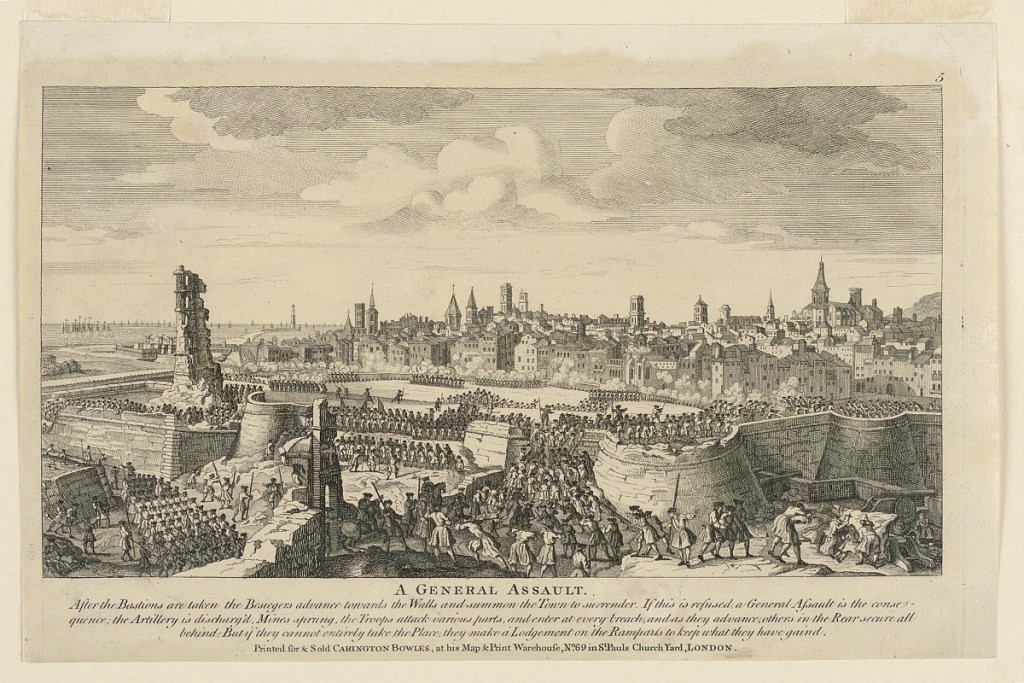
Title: A General Assault from Twelve of the Most Remarkable Sieges and Battles in Europe
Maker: Carington Bowles, British, 1724 - 1793
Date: ca. 1760–1770
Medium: Engraving on paper
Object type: Print
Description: A panoramic view of a city, with soldiers entering through a ruined fortress in the foreground. Naval brigs fire from a harbor, left distance. Inscribed in the lower margin: "A GENERAL ASSAULT", followed by a three-line description, and below: "Printed for and sold by Carington Bowles, at his Map and Print Warehouse, No. 69 in St. Paul's Church Yard, London". In the upper right corner, the number "5".